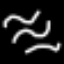
Label: squiggle